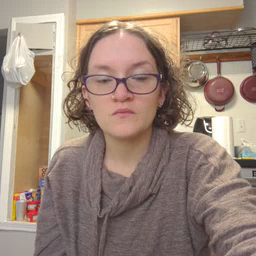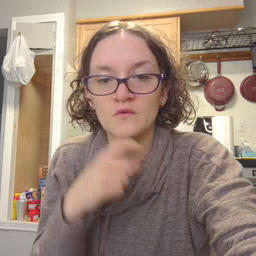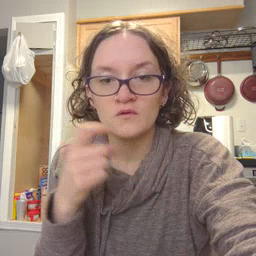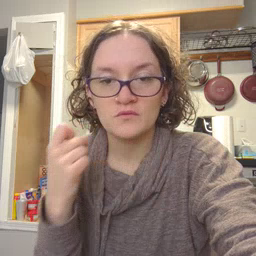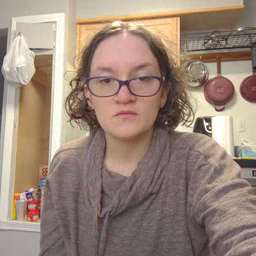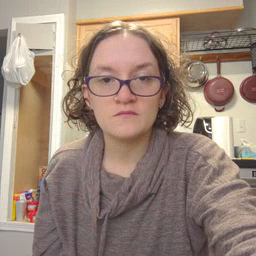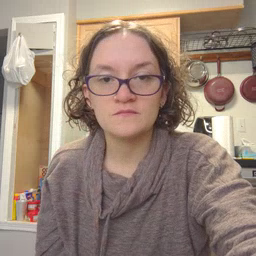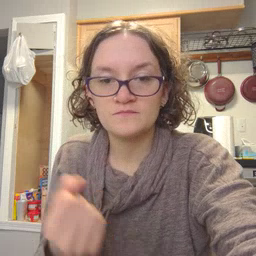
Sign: dryer